Interaction volume radius: 5 \u00c5
Interaction volume height: 10 \u00c5
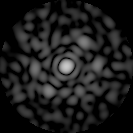
Disorder parameter: 0.8022